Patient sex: F
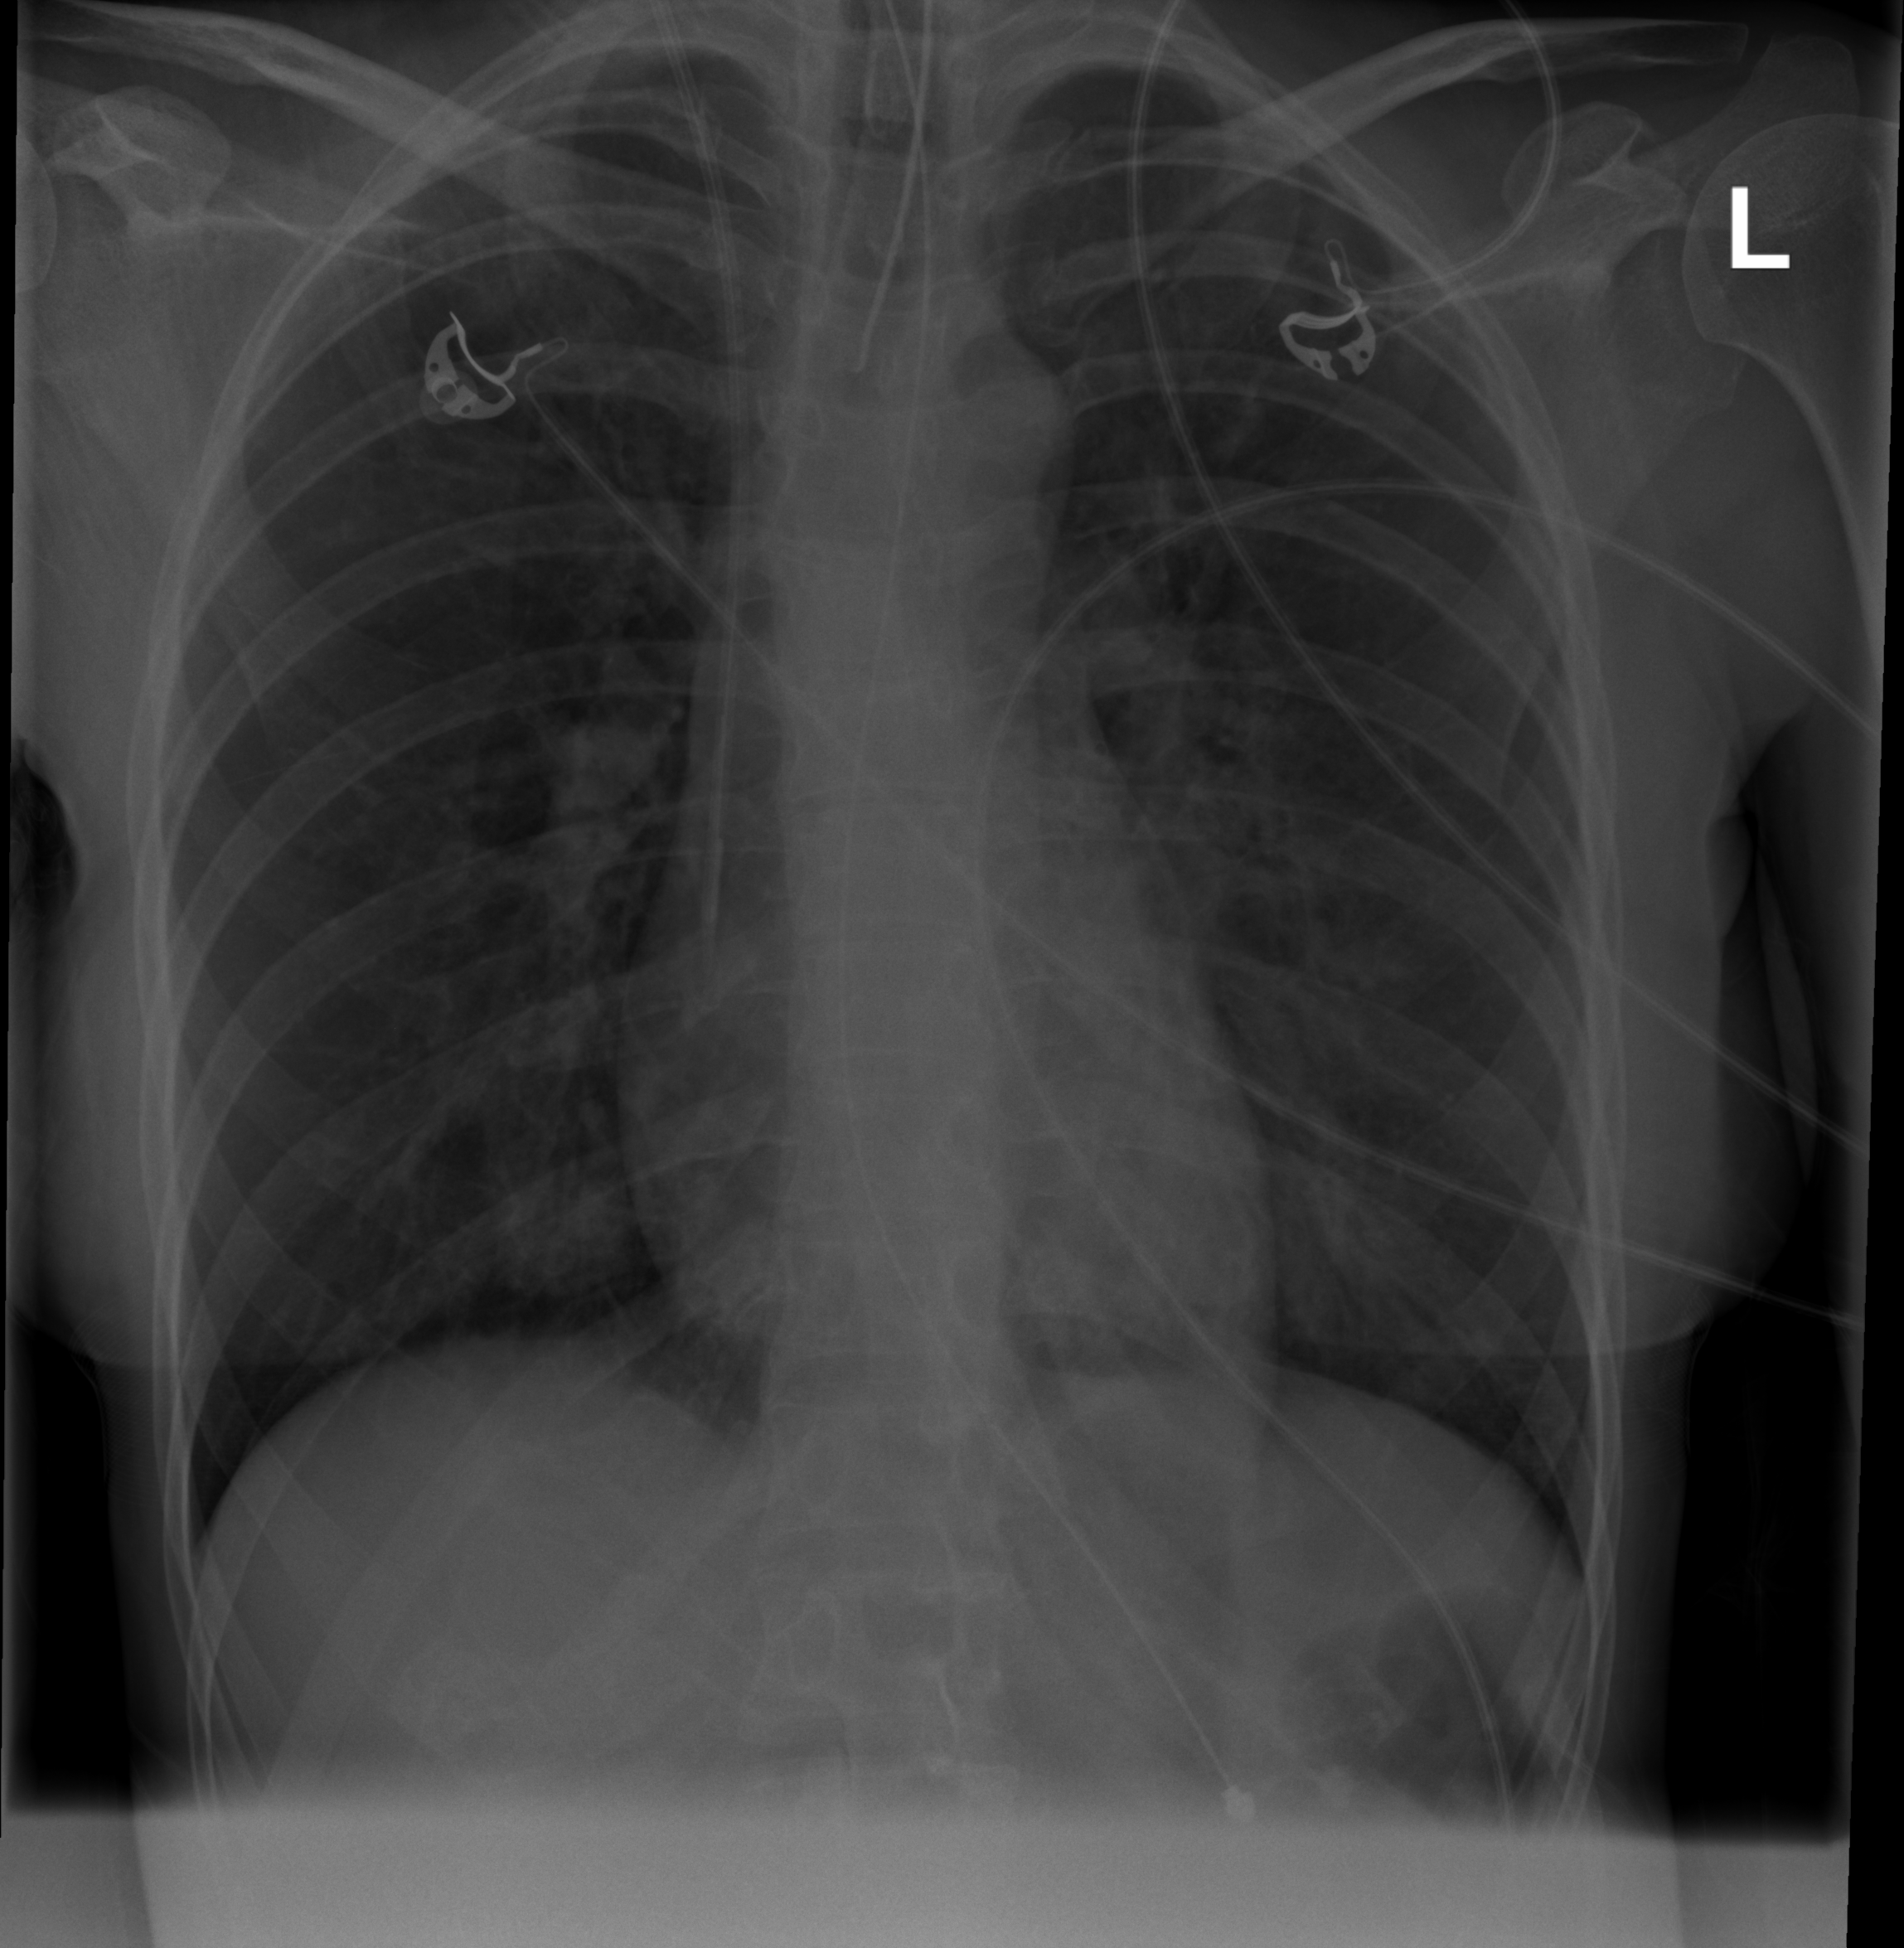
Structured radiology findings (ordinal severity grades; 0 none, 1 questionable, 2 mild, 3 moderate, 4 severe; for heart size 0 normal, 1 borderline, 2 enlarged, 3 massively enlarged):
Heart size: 0
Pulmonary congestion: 0
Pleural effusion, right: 0
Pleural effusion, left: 0
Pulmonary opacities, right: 2
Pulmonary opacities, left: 2
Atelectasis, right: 0
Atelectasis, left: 0